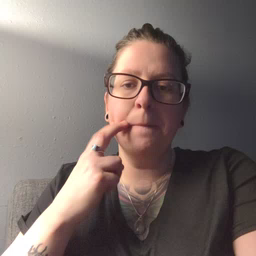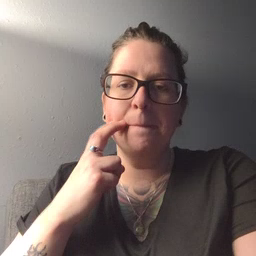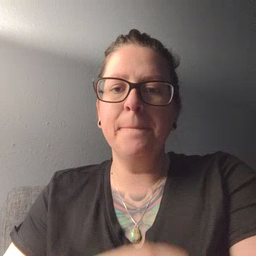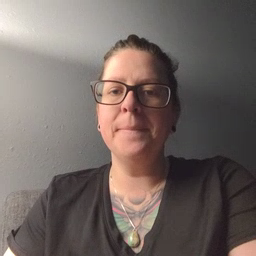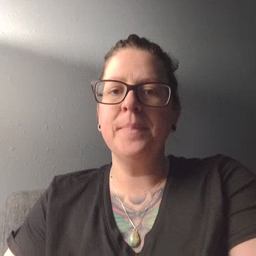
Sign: gum